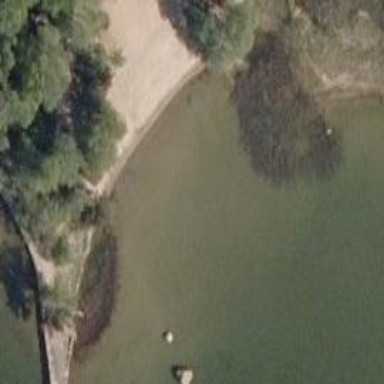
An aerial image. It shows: Beautiful beach with natural surroundings.